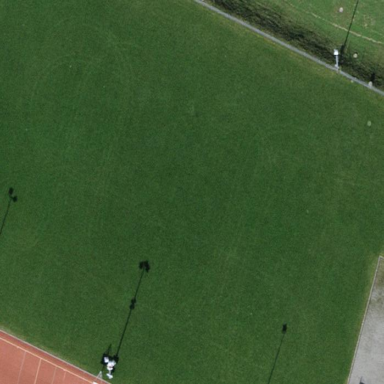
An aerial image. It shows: Soccer pitch for outdoor sports and leisure activities.